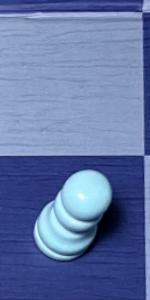
Label: Pawn_White